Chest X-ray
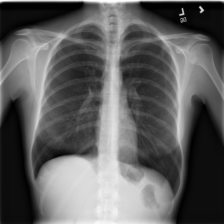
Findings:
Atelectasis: negative
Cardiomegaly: negative
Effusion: negative
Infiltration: positive
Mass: negative
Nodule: negative
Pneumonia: negative
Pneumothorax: negative
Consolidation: negative
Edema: negative
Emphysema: negative
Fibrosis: negative
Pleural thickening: negative
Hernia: negative